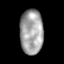
Tissue: skin
Cell type: Epithelial cells
Senescence score: 0.7333
Nuclear area (px): 1025
Mean DAPI intensity: 161.308